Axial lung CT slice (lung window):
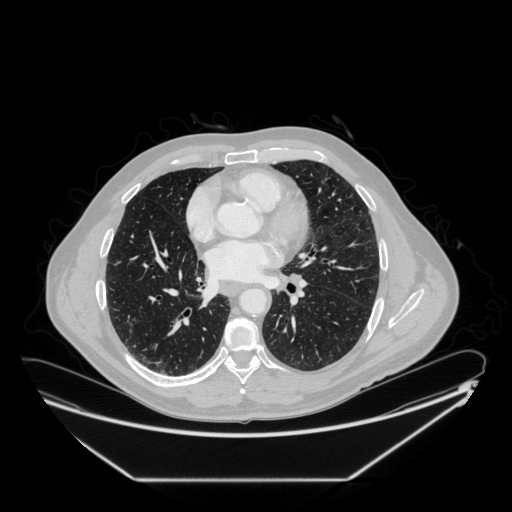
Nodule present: no